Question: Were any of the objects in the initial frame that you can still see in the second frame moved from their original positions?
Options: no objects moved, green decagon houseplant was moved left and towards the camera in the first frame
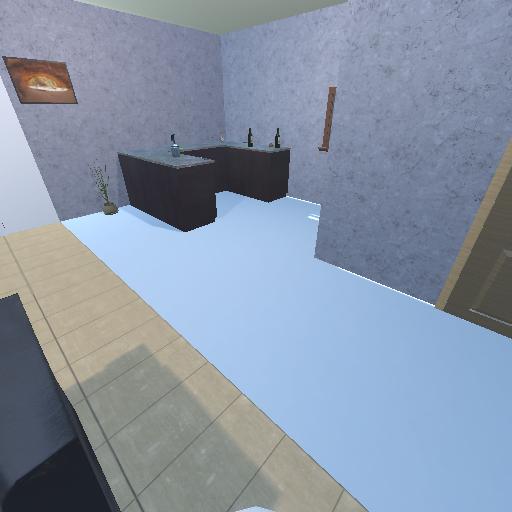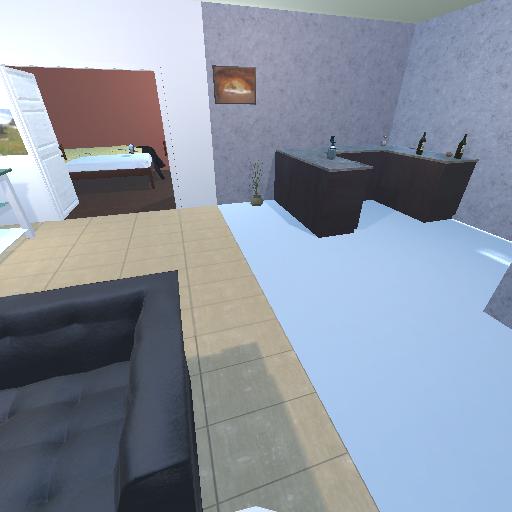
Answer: no objects moved